Question: I'd like my buttons to have a double line border, like in the image.
Is there a way of doing it programatically?

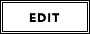
Answer: Another alternative would be to create a stretchable image using the UIImage method resizableImageWithCapInsets.
What you do is to create an image that has the inside collapsed down to it's smallest possible size (1 pixel in this example) and then specify the sizes of the edges. When you create a UIImage that way it expands the middle to any desired size. This would give you your double border. You'd then install one of these stretchable images as the background image of your button set to resize in both dimensions.
EDIT: Remember to create your image a 3x size, then scale it down to 2x and 1x size, so it looks sharp on all the different devices. (We still have to support the iPad 2, which is non-retina. If you're iPhone only you can skip the 1x and just save @2x and @3x resolutions.)